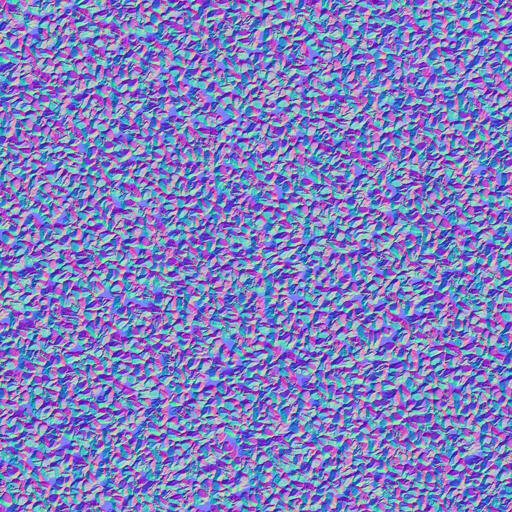
ground pebbles rock rocks stone stones